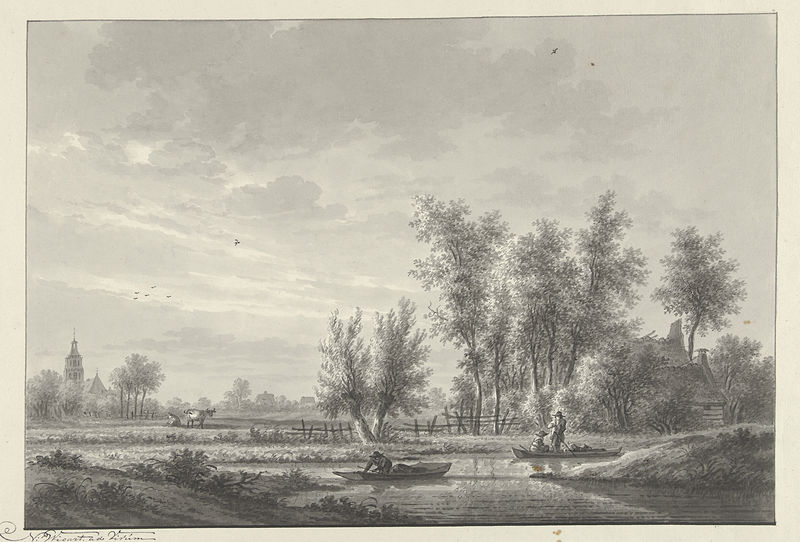
Titel: Gezicht op Houten
Künstler: Nicolaas Wicart
Standort: Amsterdam
Institution: Rijksmuseum
Schlagwörter: homme, maison, lac, bateaux, paysage, clocher, riviere, eglise, vache, pecheur, hommes, bateau, troupeau, pre, barriere, vaches, ruisseau